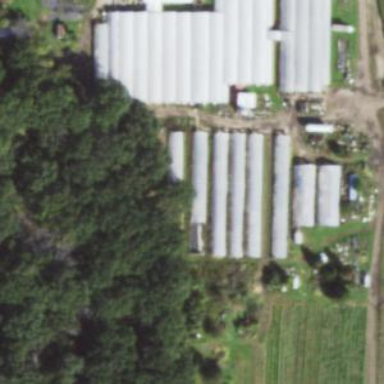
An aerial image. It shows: Area dedicated to greenhouse horticulture.